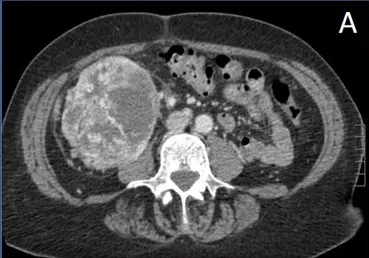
Computerized tomography scans before and after immunotherapy in Case #2 Initial CT scan in July of 2018 showing large right renal mass.
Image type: radiology (ct)